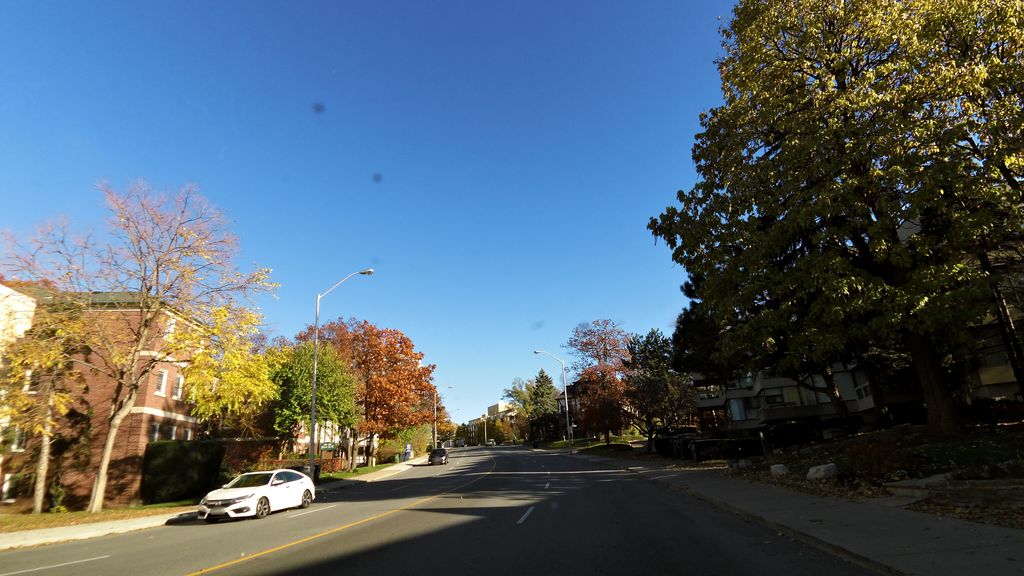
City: toronto